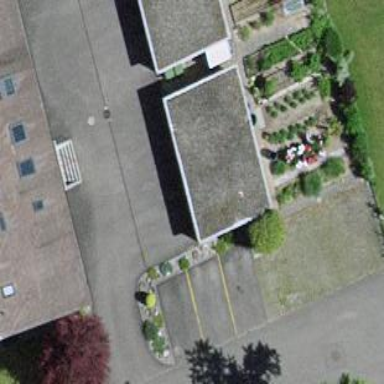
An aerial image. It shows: Garage building.